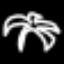
Label: palm tree